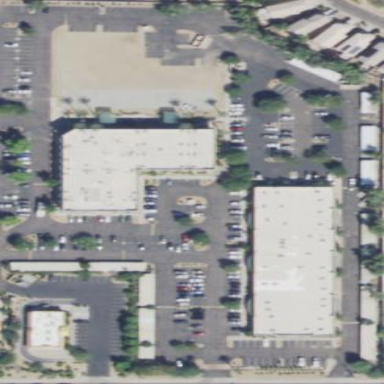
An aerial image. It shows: Commercial area.